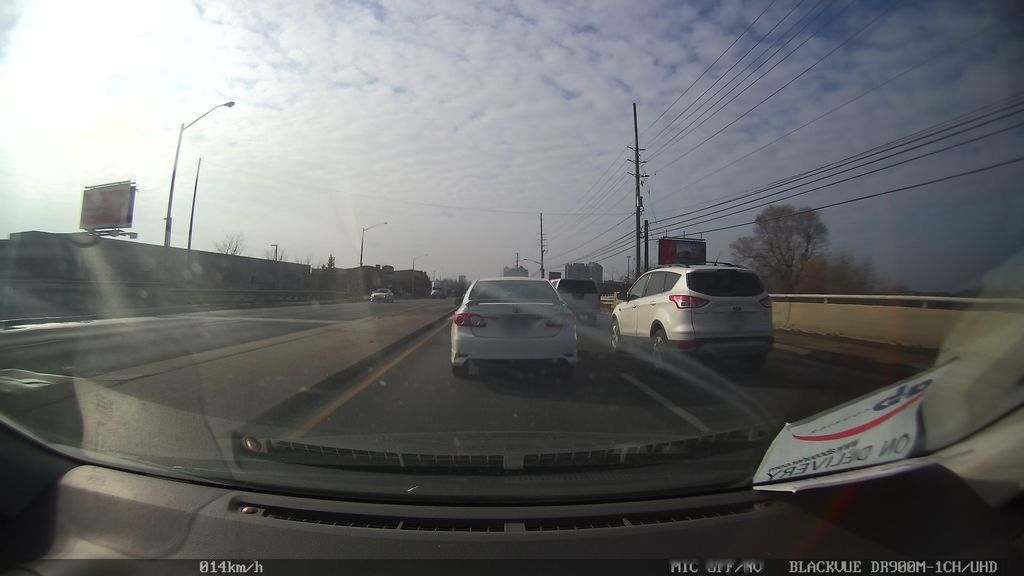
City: toronto